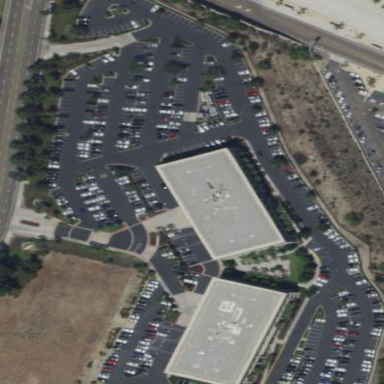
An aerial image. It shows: Office building.